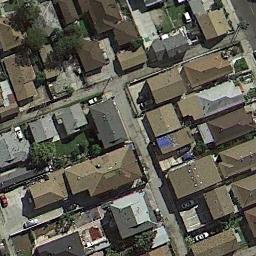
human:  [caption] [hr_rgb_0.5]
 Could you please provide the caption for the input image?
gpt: The dense residential is next to the road .

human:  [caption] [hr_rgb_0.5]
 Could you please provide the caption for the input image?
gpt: There are many roads and neatly arranged houses and trees and many vehicles in densely populated areas .

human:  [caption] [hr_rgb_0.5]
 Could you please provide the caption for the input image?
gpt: A dense residential area has lots of houses arranged neatly while some roads go through the residential area .

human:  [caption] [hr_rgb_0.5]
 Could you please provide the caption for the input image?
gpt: The residential area is very green .

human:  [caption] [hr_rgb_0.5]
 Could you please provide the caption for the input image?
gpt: There are many brown buildings on dense residential area .